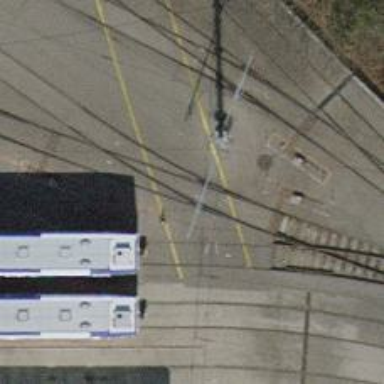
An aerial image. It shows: Level crossing along the railway.